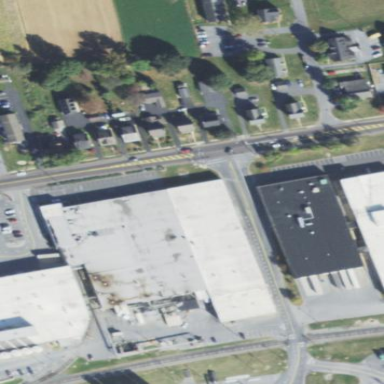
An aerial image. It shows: Industrial building.